Question: What is the reading of the measurement in the image?
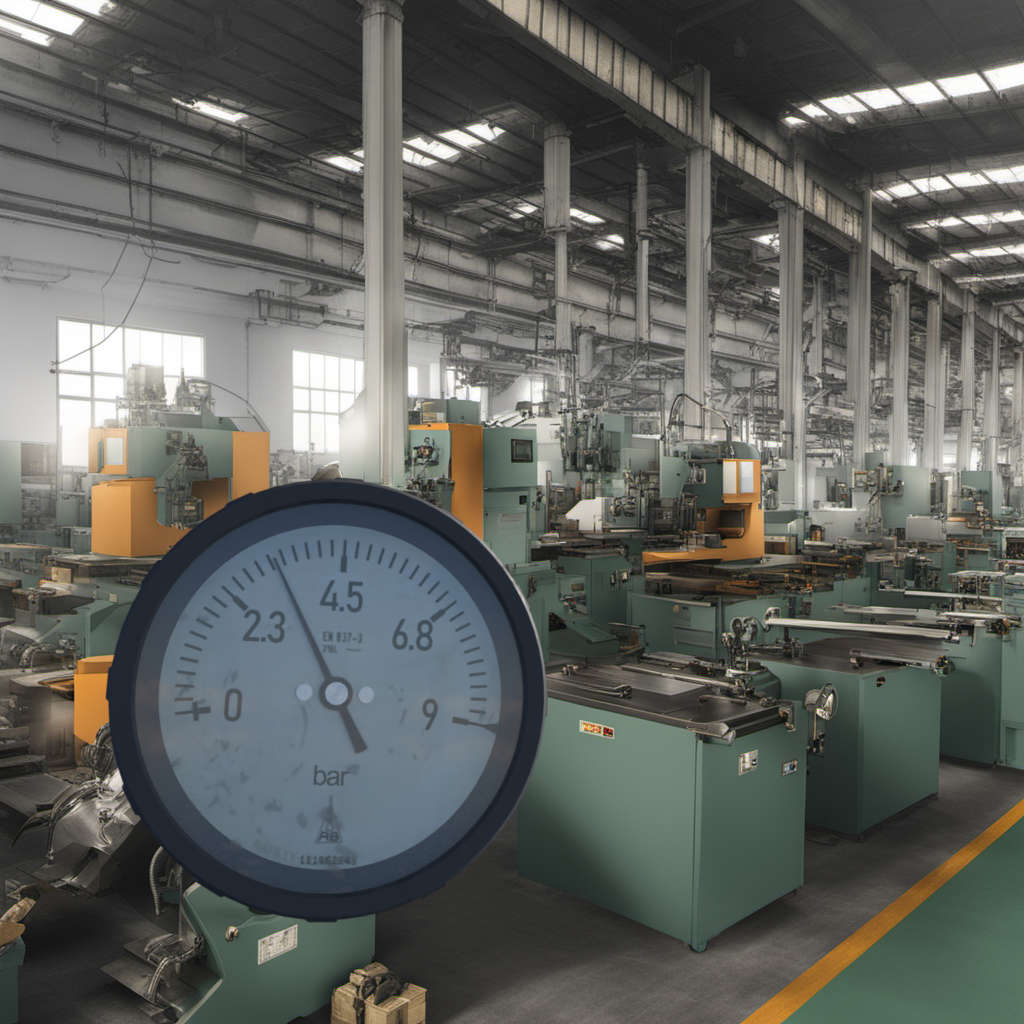
Answer: The result is 3.27
Question: What is the range of this measurement?
Answer: The range is from 0 to 9
Question: What is the minimum and maximum reading range of this measurement?
Answer: The minimum value is 0 and the maximum value is 9